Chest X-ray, AP view. Patient: 70 years old, sex M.
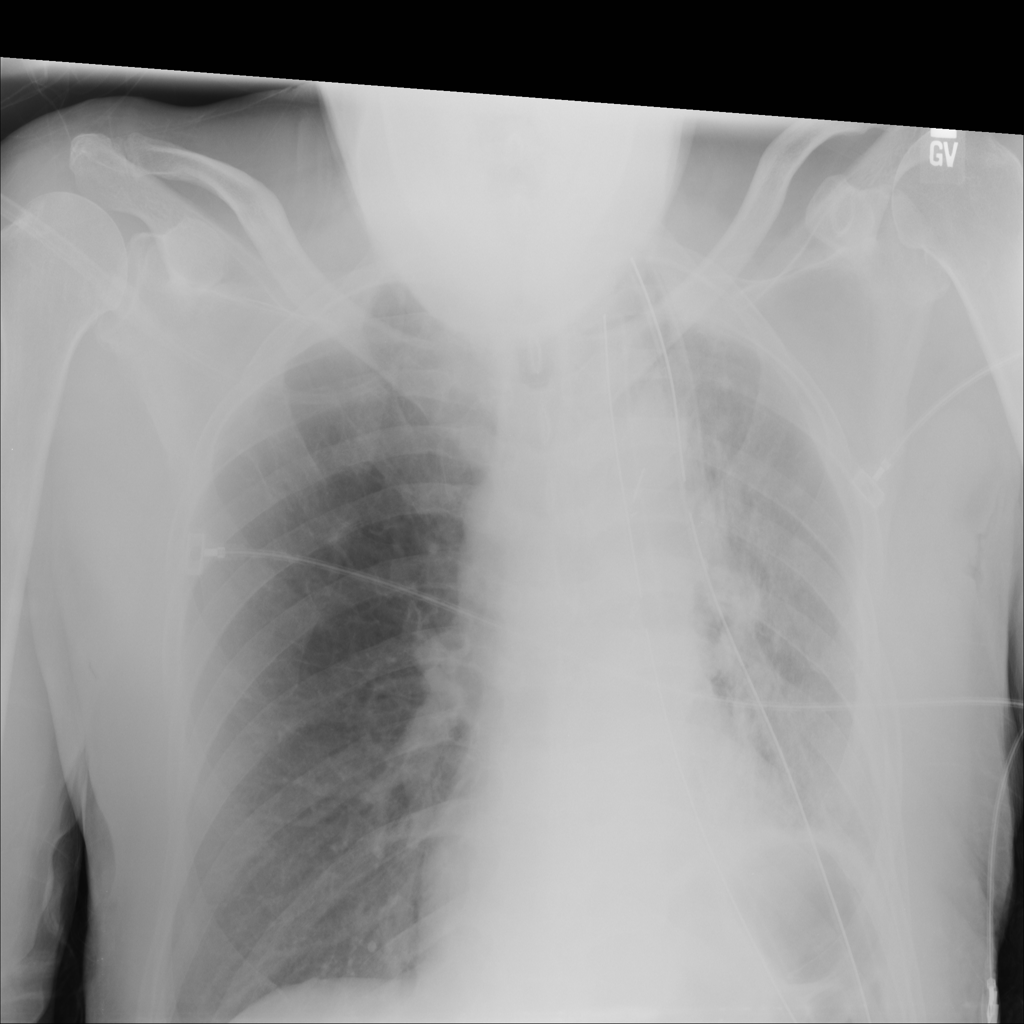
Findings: No Finding